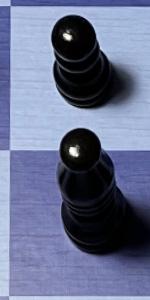
Label: Bishop_Black